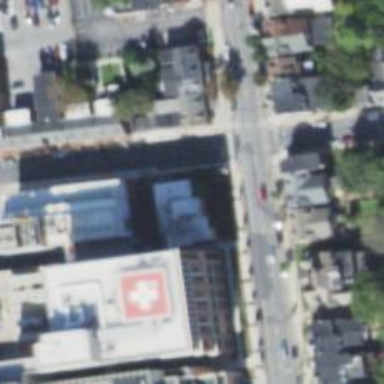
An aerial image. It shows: Healthcare clinic is depicted in the image.